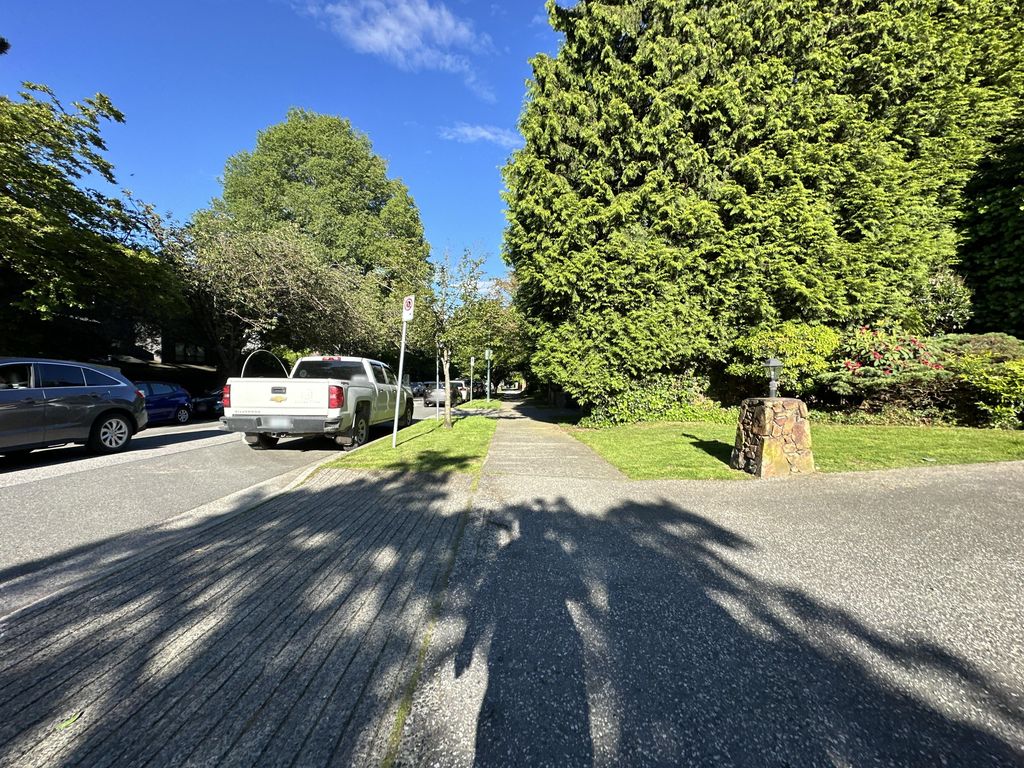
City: vancouver